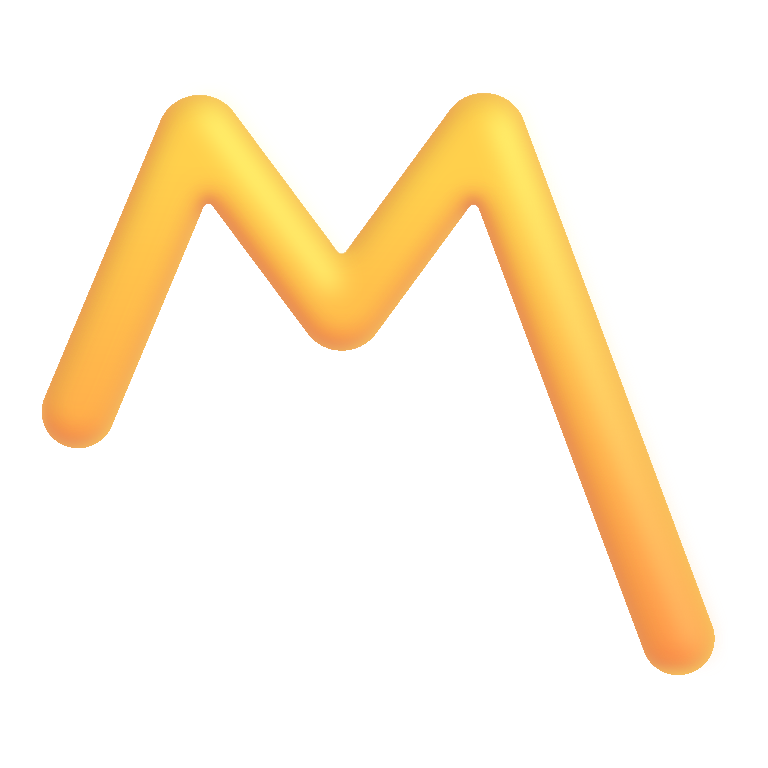
part alternation mark color